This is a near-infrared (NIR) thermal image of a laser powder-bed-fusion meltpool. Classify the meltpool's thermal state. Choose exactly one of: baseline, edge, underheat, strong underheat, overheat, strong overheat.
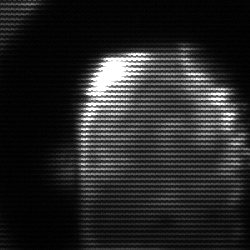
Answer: baseline